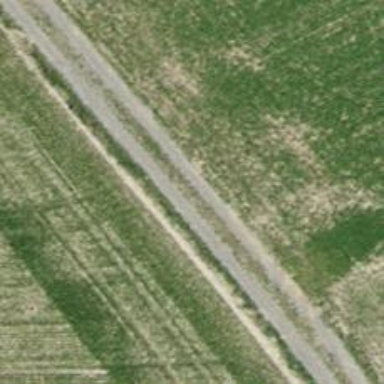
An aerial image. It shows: Track with compacted grade3 surface.